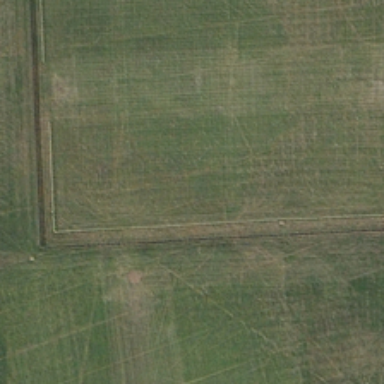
A right angle is placed on the meadow with vertical stripes .